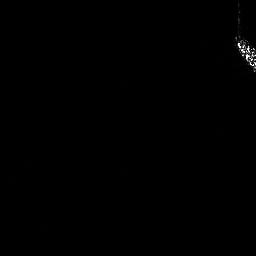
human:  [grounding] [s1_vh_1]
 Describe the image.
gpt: In the satellite image, there is  <ref>1 medium ship </ref> <box>[[89, 10, 99, 28, 0]]</box> located at top right.